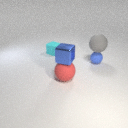
small blue rubber sphere to the right of large red rubber sphere